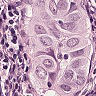
Metastatic tissue present: yes